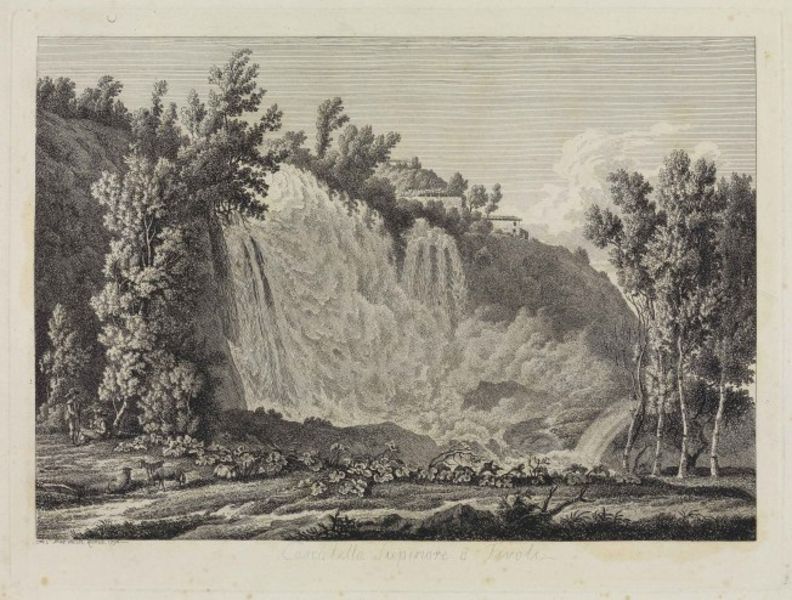
Titel: Tivoli: die Wasserfälle
Künstler: Albert Christoph Dies
Standort: Karlsruhe
Institution: Staatliche Kunsthalle Karlsruhe
Schlagwörter: baum, berg, himmel, laub, schatten, wasser, weiß, wolken, bäume, fluss, landschaft, menschen, grau, hut, licht, schwarz, zeichnung, dach, gebäude, gras, haus, tier, tiere, weg, wiese, wolke, wand, bild, bach, birke, birken, erde, häuser, hügel, kühe, natur, vieh, weide, busch, büsche, gebüsch, sträucher, pflanzen, tal, wald, wasserfall, fliegen, pferd, pferde, gischt, schrift, ansicht, abhang, berge, gebirge, hang, dunst, grafik, graphik, kuh, rind, linien, laut, reißend, tosend, wehen, wild, fallen, schauspiel, rinder, schaf, burg, druck, druckgraphik, schwarz-weiß, druckgrafik, schraffur, stich, titel, text, wurzeln, rehe, has, wäldchen, fließen, kraut, kupferstich, schafe, hirte, kaskaden, strömen, ziegen, tief, bauwerk, regenbogen, himmer, gisch, sprudeln, bl#tter, etxt, ers, nartur, wasser getöse